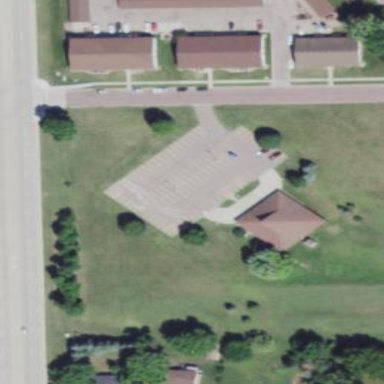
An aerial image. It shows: Parking area.